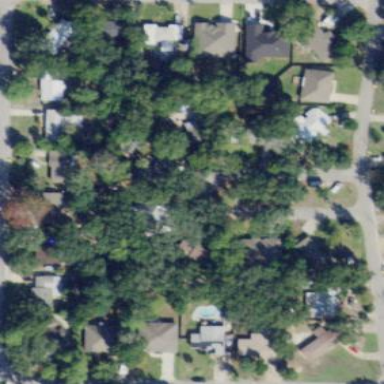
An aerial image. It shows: This residential area consists of single-family homes.